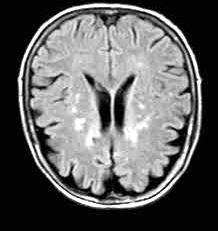
Label: notumor